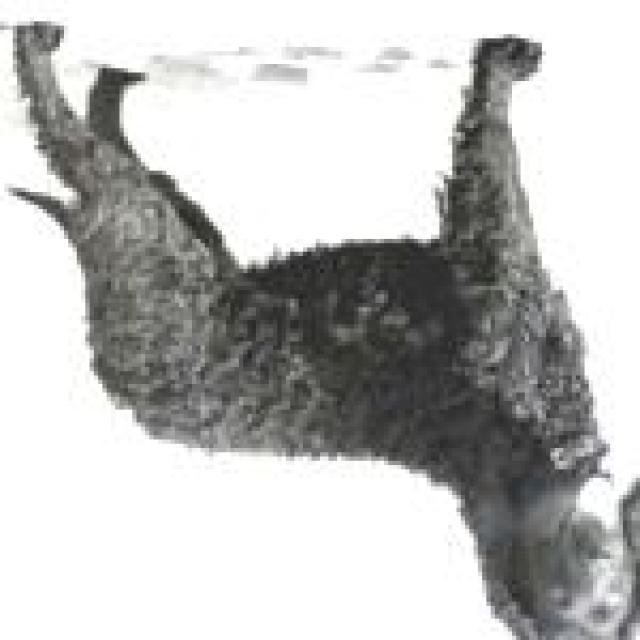
Healthy canine skin — no visible lesions, inflammation, or abnormalities. The skin and coat appear normal.